Current action and preconditions to check: trajectory_clear

Your task: For each precondition in the list above, predict whether it will hold at this action.

Consider the current scene as observed from the mobile robot's camera, and analyze the predicted future states of all dynamic agents (e.g., people, animals, vehicles, or any moving entities) within the NEXT SECOND.

IMPORTANT: Only answer "very likely" if you are absolutely certain—based on strong, clear evidence—that a dynamic agent will violate the precondition in the predicted future state. Do NOT answer "very likely" for unlikely, ambiguous, or low-probability risks.

Ask yourself for each precondition: Is there a high probability, with clear and convincing evidence, that the predicted future states of any dynamic agent will interfere with the predicted future state of the currently executing action within the NEXT SECOND, causing that precondition to fail?

Assess the risk level based on these predictions. Use "likely" or "very likely" if motions create a clear risk of interference.

Use "neutral" or "improbable" if agents are nearby but their predicted paths are clearly diverging or non-conflicting.

Failure Risk Categories: "very improbable", "improbable", "neutral", "likely", "very likely"

Answer Format: Output ONLY the probability_of_failure value from these categories: "very improbable", "improbable", "neutral", "likely", "very likely"

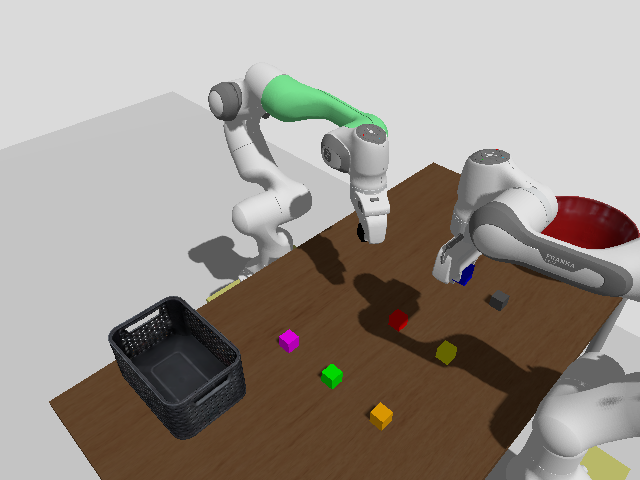

Answer: improbable